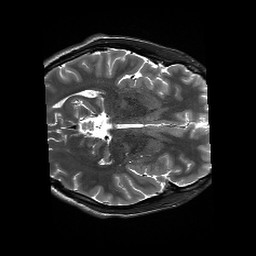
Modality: T2w
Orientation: axial
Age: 20
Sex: male